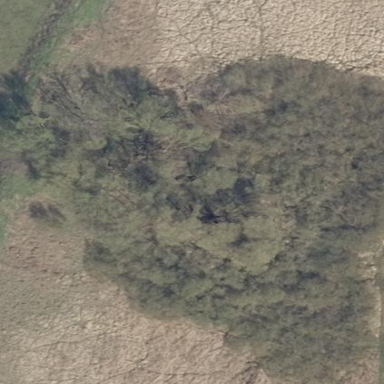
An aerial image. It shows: Swampy wetland area.